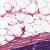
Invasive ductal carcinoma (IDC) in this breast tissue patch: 0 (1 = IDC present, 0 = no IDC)